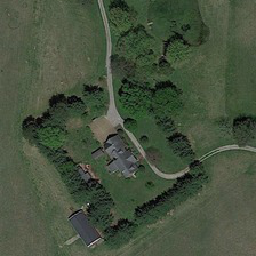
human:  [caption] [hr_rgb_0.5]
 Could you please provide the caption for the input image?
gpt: The hut is surrounded by trees and leads to it by a path.

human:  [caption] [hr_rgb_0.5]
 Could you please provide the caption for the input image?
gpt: Buildings surrounded by green meadows are surrounded by green meadows.

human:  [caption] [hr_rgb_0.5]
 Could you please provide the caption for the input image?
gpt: A building surrounded by green trees is surrounded by large green grass.

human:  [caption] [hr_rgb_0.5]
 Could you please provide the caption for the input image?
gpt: The cottage is surrounded by wood, and there is a path leading to it.

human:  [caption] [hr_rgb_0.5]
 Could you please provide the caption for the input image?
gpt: a building surrounded by some green trees is surrounded by a large piece of green lawn.